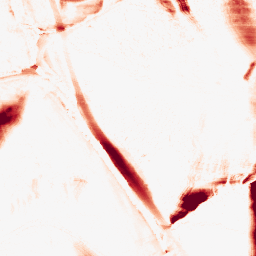
Category: morphological
Decomposition family: morphological_ellipse
Decomposition parameters: operation: opening
width: 10
height: 50
Upsampling method: quintic
Upsampling parameters: scale: 8
Upsampling scale: 8